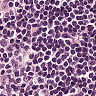
Metastatic tissue present: no